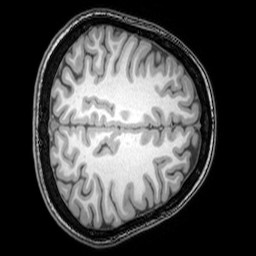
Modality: T1w
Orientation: axial
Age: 22
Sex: female
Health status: healthy
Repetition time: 0.081 s
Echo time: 0.037 s